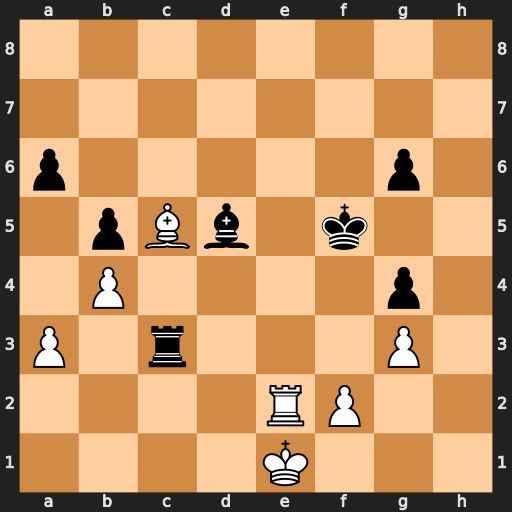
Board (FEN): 8/8/p5p1/1pBb1k2/1P4p1/P1r3P1/4RP2/4K3
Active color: w
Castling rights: -
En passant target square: -
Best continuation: Bd4 Rd3 Re5+ Kf6 Rxd5+